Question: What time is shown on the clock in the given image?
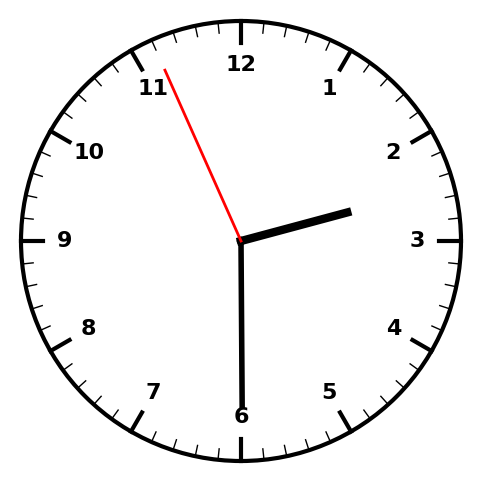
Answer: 02:29:56